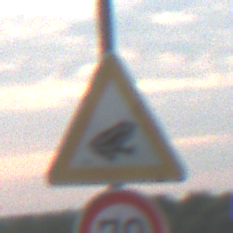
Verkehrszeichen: AmphibienwanderungLinks
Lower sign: Geschwindigkeit70
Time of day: SunriseSunset
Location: Outdoor (Nature)
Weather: PartlyCloudy
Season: NotSpecified
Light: Natural